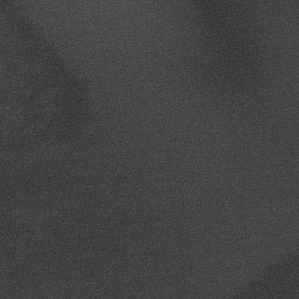
Label: frost